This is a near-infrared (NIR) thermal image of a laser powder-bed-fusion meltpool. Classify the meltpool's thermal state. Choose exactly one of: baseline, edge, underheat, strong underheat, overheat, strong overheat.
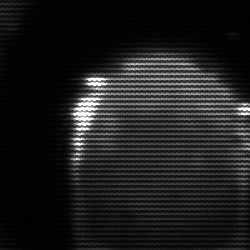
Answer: edge